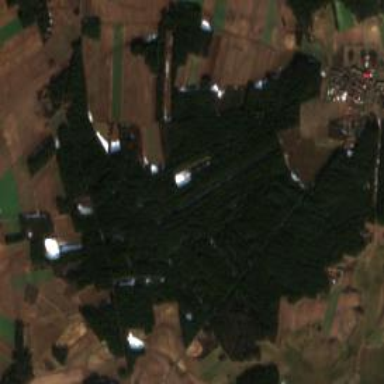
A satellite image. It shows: Forest area.